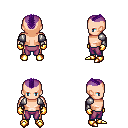
a pixel art fantasy rpg character, male body template, human, light skin, steel arm armor, magenta pants, purple short mohawk hairstyle, gold gloves, gold boots, four views (front, back, left, right), 2x2 character sprite sheet, small pixel art, hard edges, no anti-aliasing